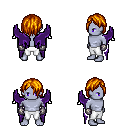
a pixel art fantasy rpg character, male body template, dark elf, purple skin, purple wings, white pants, dark blonde bangs hairstyle, metal gloves, four views (front, back, left, right), 2x2 character sprite sheet, small pixel art, hard edges, no anti-aliasing